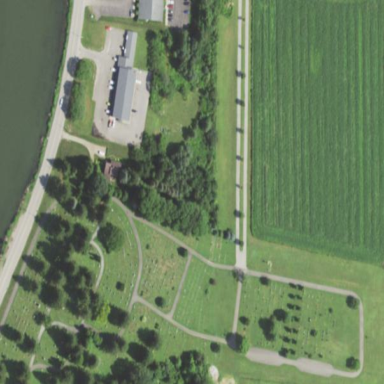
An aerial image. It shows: Cemetery.